Question: Can anyone tell me what the squiggly lines underneath the css property mean (pictured below)?
I would assume they mean that the browser doesn't understand what the properties are but in another project the same properties work as they should.

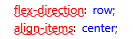
Answer: I totally didn't think of this until today, but the reason why the browser was not recognizing the css properties is because the website was being forced into compatibility mode with the following meta tag.
'''
<meta charset="utf-8" http-equiv="X-UA-Compatible" content="IE=9" />
'''
fixed that and now it works as expected.